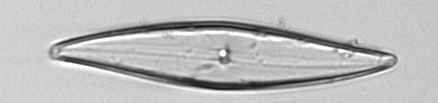
Label: Pleurosigma